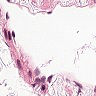
Metastatic tissue present: no